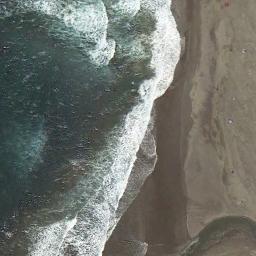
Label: beach